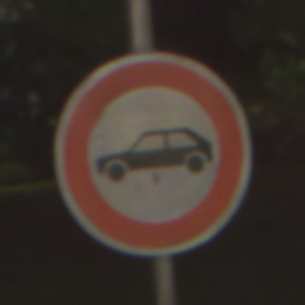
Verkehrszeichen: VerbotPersonenkraftwagen
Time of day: Night
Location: Outdoor (Suburban)
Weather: Clear
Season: NotSpecified
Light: Artificial